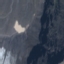
Label: HerbaceousVegetation